Field crop: tomato
Growth stage: 1
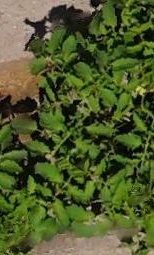
Species: tomato